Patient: sex M, age 70
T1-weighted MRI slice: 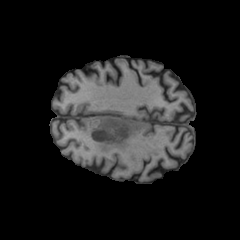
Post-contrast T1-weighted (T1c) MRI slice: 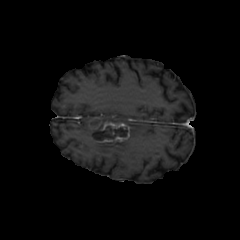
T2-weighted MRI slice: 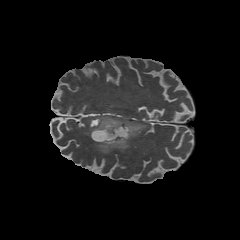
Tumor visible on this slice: yes
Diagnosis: Glioblastoma, IDH-wildtype
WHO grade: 4